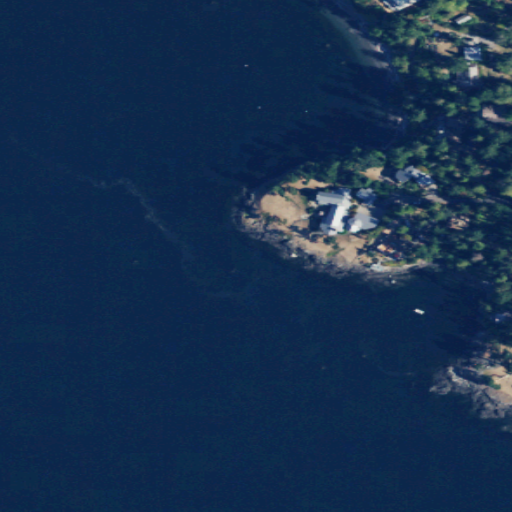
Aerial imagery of cape in Washington named Sunset Point containing open water, evergreen forest, low intensity development, barren land, deciduous forest, herbaceous wetlands, open development, and medium intensity development